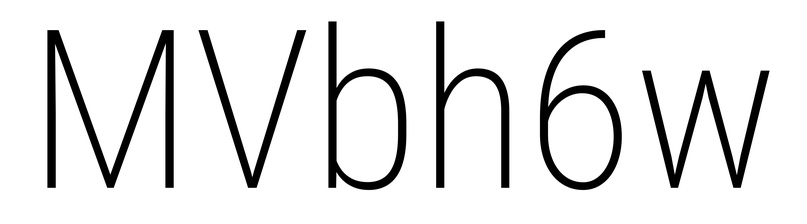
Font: Roboto_Condensed_ExtraLight